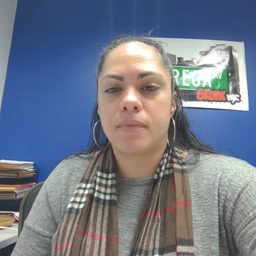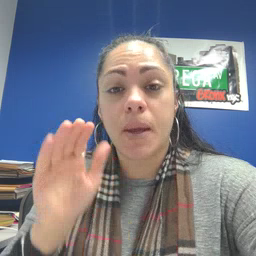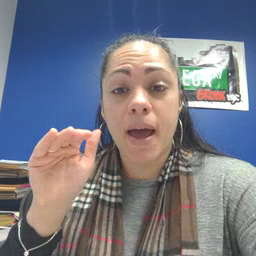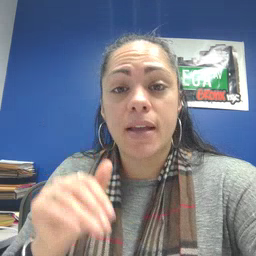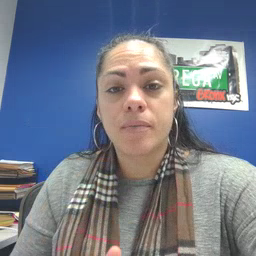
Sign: bye